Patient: sex M, age 73
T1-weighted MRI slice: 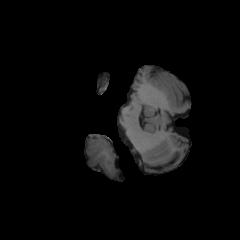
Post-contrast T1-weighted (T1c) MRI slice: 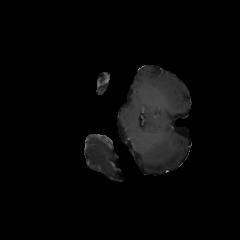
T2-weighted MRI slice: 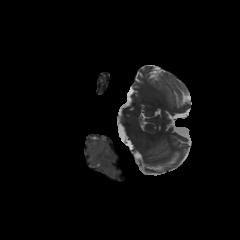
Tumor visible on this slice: no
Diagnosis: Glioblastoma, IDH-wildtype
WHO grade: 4